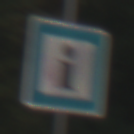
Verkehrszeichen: Informationsstelle
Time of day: SunriseSunset
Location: Outdoor (Nature)
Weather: PartlyCloudy
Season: NotSpecified
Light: Natural